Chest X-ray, AP view. Patient: 43 years old, sex F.
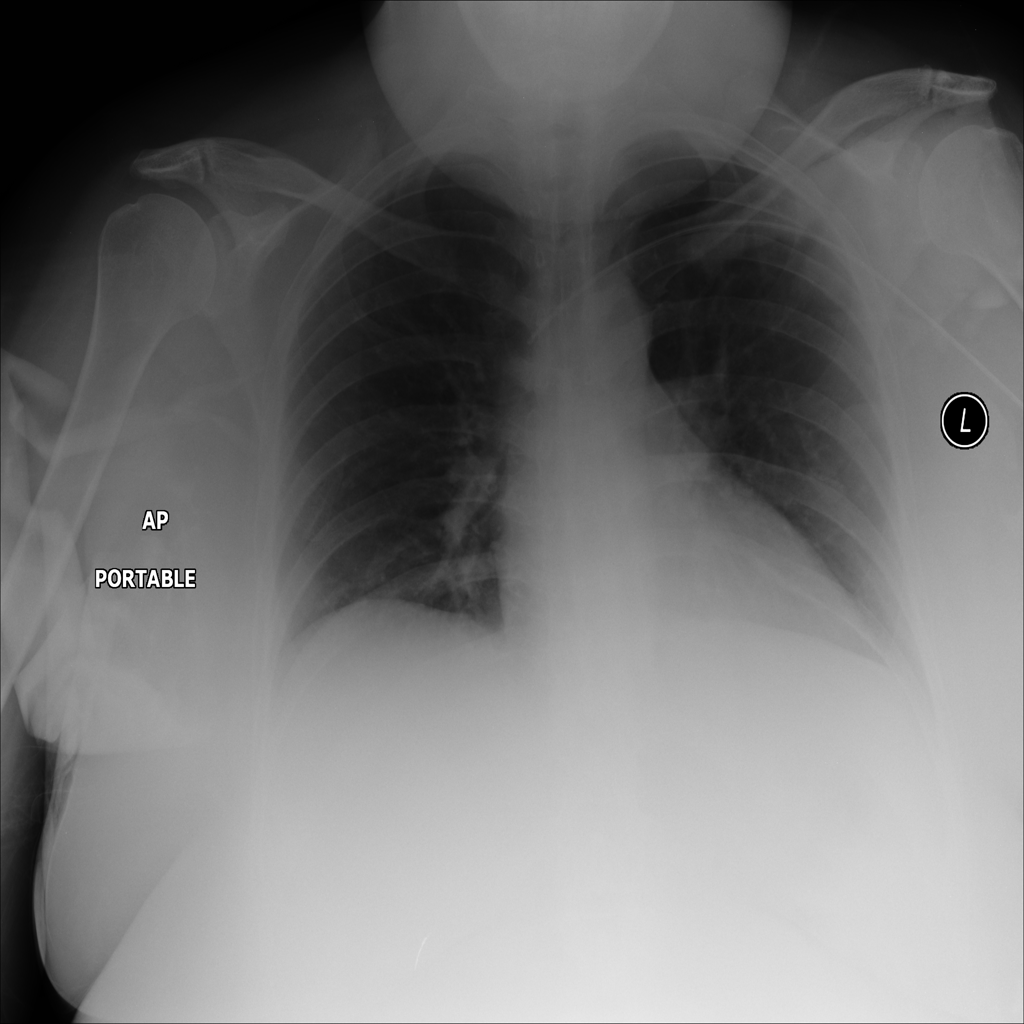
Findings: No Finding